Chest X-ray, PA view. Patient: 54 years old, sex F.
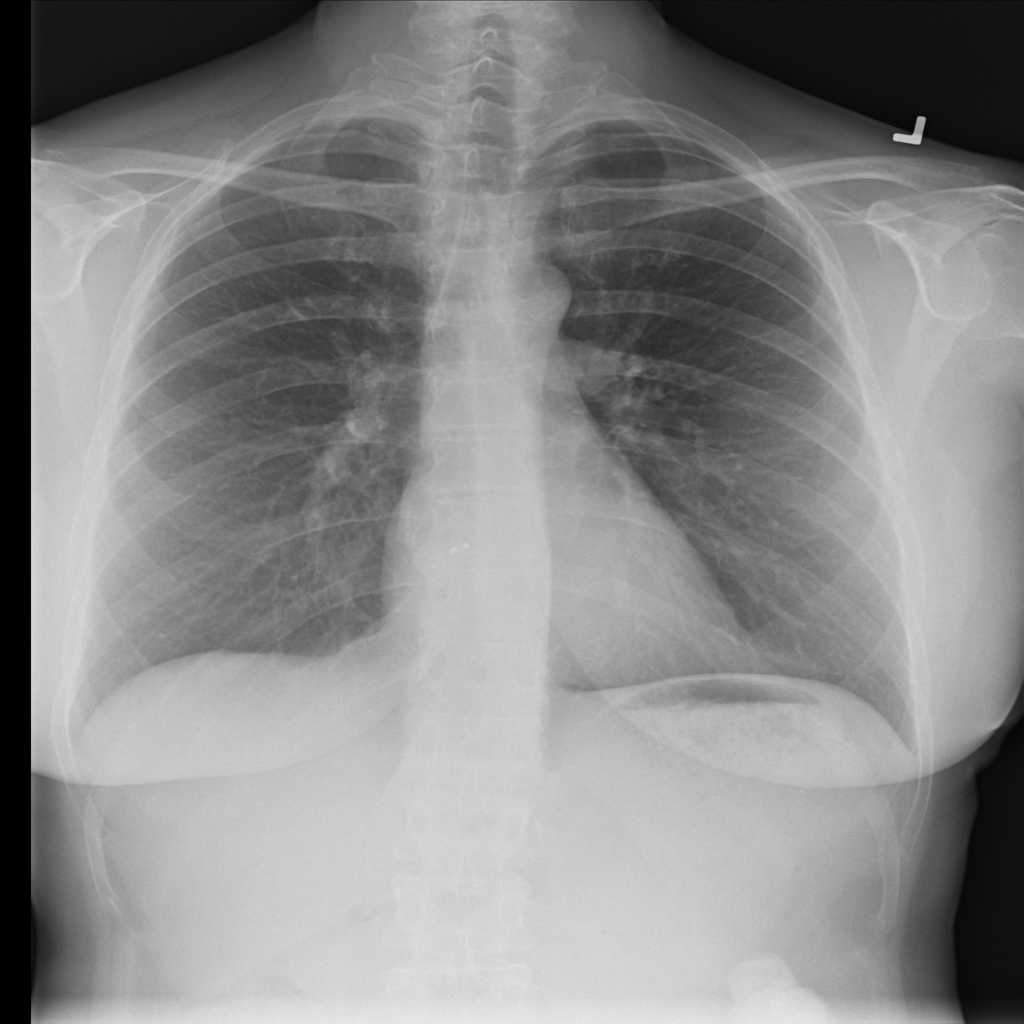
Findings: No Finding